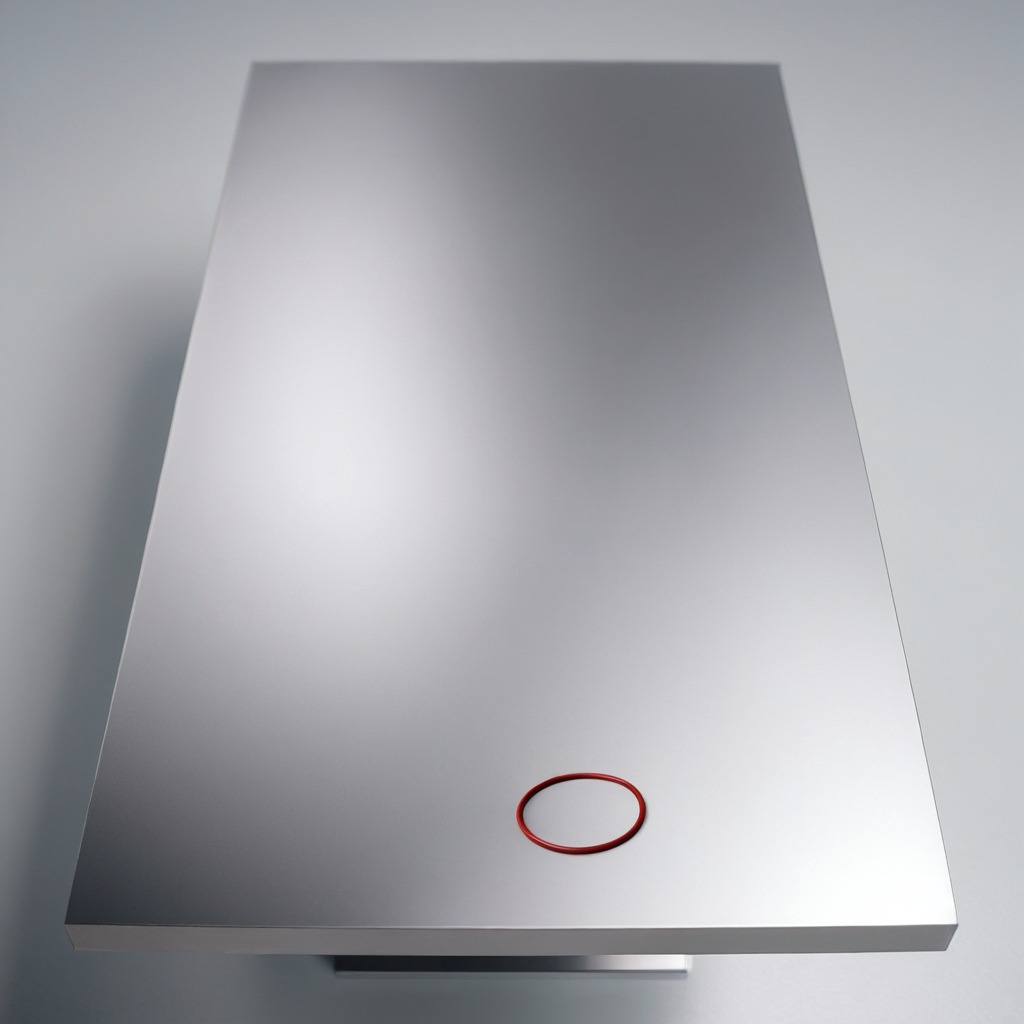
A rubber O-ring is lying on the stainless steel table in a high-end prototyping lab.